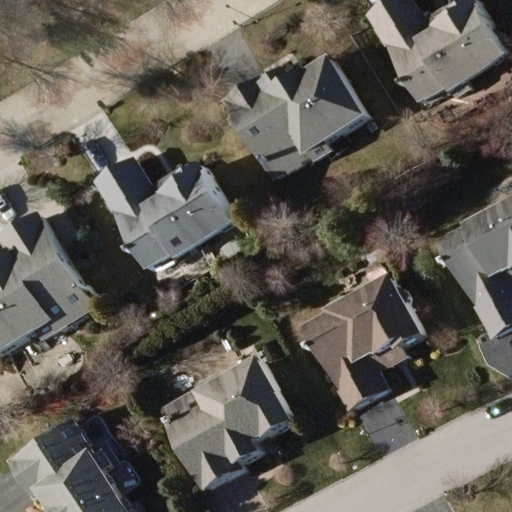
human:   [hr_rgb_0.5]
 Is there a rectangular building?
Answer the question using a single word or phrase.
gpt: yes

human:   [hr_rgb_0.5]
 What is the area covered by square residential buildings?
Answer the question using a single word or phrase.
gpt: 0m2

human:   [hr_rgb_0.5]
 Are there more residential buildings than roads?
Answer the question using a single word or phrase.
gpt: yes

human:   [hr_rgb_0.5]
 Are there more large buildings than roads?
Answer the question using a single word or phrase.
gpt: no

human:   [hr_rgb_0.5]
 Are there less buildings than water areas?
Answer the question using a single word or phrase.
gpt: no

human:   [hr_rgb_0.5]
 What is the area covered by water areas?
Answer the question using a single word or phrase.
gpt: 0m2

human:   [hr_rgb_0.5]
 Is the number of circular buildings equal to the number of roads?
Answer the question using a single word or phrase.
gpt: no

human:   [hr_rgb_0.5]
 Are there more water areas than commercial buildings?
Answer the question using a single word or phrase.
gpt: no

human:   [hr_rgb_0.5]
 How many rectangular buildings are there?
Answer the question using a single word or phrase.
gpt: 1

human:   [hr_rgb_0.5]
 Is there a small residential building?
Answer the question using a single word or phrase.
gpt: yes

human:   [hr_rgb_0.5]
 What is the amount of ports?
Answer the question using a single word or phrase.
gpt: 0

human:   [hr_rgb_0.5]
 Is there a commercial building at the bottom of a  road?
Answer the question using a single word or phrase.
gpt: no

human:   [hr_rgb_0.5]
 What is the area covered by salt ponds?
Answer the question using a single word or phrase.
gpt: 0m2

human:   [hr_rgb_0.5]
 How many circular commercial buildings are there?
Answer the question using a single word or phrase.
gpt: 0

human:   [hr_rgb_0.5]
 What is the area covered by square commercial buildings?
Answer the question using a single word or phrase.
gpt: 0m2

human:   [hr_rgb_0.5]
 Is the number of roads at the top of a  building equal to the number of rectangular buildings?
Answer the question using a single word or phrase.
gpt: no

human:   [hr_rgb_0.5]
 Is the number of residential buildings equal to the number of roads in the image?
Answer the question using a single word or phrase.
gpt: no

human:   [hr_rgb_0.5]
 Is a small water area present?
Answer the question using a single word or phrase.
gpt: no

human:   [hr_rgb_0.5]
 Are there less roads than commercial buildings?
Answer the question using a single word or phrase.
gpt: no

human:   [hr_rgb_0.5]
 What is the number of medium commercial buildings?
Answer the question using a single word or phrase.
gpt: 0

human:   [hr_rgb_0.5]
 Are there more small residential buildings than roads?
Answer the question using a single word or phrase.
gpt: no

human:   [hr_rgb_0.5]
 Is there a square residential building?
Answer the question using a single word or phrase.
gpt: no

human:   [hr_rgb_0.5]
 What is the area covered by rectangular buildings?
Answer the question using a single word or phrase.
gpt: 85m2

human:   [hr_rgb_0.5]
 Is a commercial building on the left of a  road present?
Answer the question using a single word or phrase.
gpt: no

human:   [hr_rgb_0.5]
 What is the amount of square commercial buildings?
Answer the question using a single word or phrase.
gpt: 0

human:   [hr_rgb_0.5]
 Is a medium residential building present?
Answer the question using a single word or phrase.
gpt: yes

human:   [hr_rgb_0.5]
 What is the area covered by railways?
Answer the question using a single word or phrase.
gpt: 0m2

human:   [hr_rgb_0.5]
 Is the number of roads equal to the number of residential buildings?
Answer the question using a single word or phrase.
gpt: no

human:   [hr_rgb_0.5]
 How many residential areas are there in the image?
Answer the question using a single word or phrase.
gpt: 0

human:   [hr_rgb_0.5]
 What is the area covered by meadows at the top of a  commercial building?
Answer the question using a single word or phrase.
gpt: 0m2

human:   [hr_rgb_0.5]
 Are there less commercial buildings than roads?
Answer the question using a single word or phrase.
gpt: yes

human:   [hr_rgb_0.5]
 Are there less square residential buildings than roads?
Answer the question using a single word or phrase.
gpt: yes

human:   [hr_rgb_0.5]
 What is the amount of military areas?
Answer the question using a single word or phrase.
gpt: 0

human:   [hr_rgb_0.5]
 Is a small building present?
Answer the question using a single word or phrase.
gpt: yes

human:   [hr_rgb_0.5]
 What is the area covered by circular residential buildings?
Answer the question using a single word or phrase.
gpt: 0m2

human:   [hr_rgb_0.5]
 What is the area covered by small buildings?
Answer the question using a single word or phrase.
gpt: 85m2